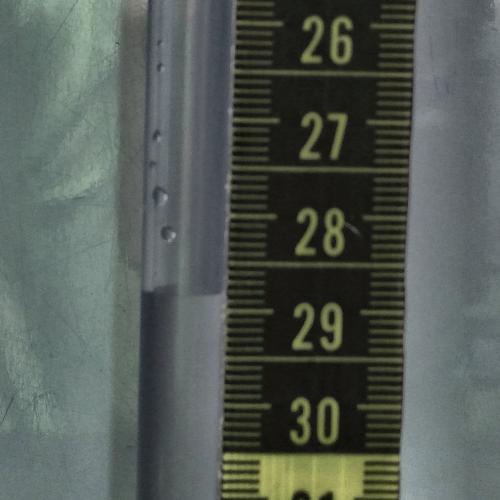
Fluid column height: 28.8 cm